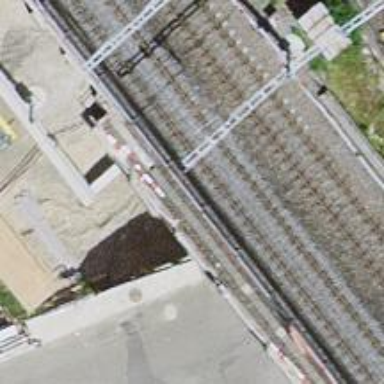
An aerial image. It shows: Single-track electrified railway with contact line.